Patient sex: M
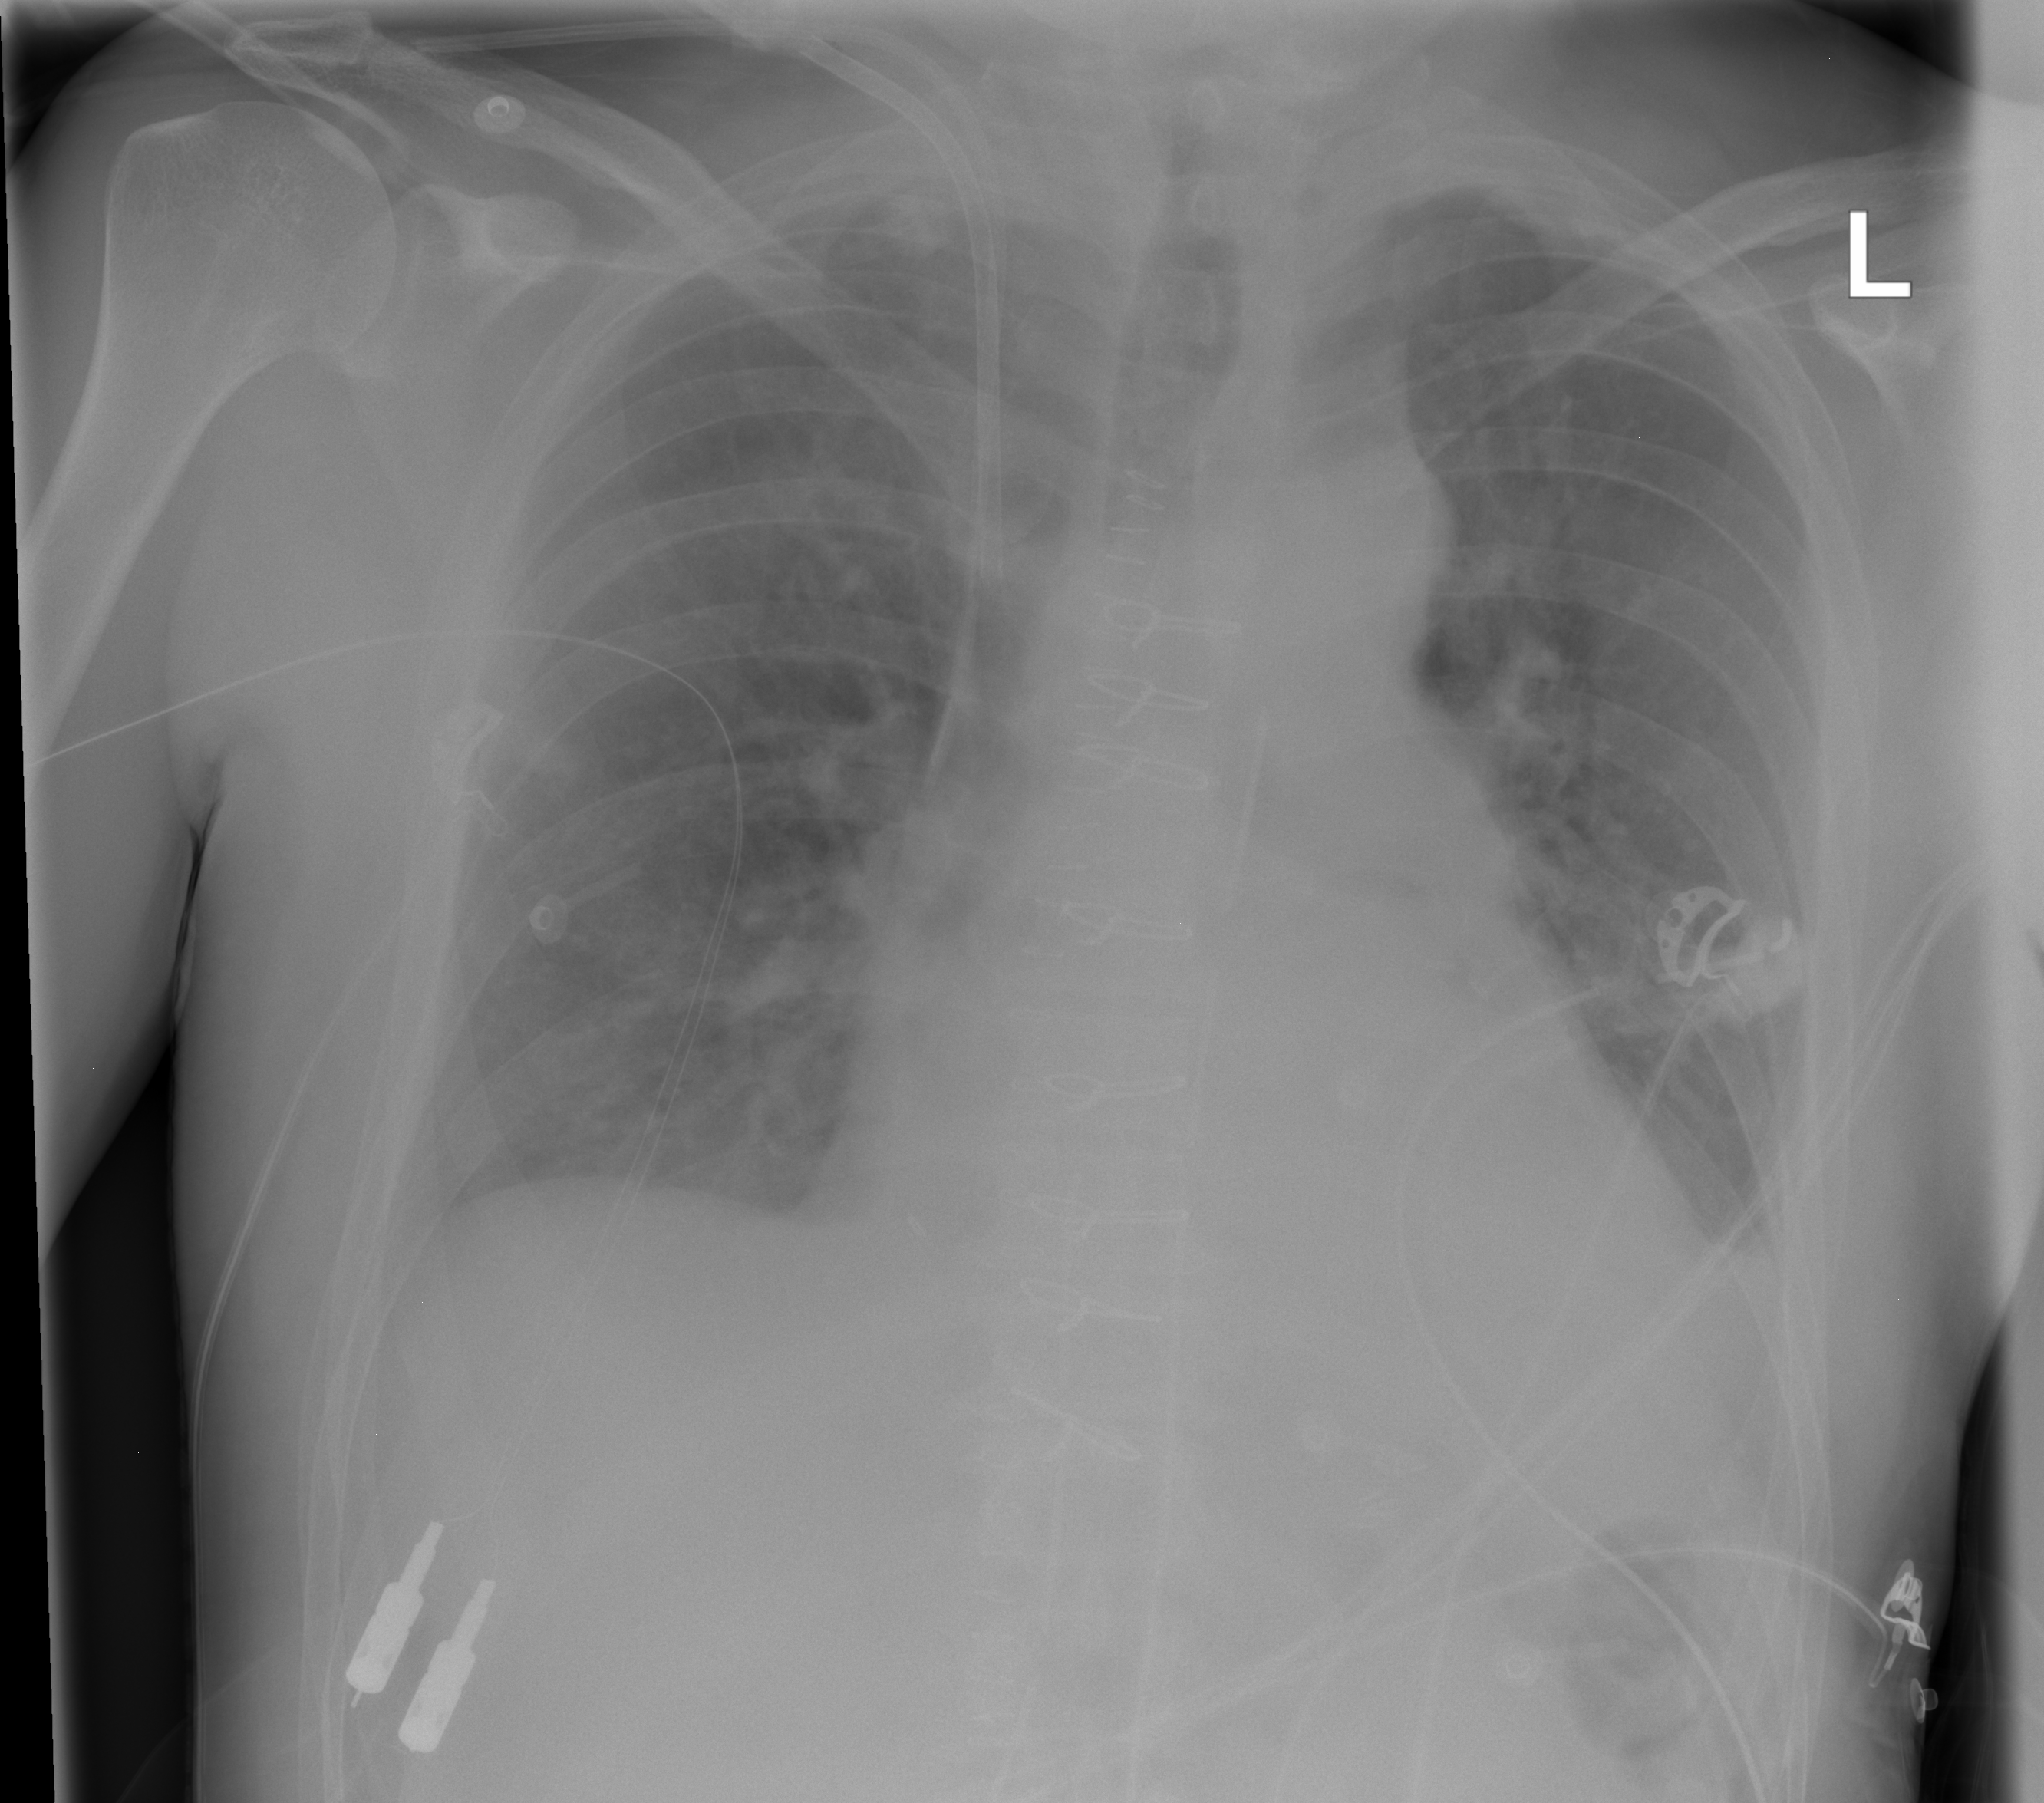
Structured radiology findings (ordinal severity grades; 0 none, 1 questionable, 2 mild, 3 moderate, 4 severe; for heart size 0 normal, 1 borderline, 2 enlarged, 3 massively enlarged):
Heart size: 2
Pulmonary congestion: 2
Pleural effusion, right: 0
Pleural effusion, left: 2
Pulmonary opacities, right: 0
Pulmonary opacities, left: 0
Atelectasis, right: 0
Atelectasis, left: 0